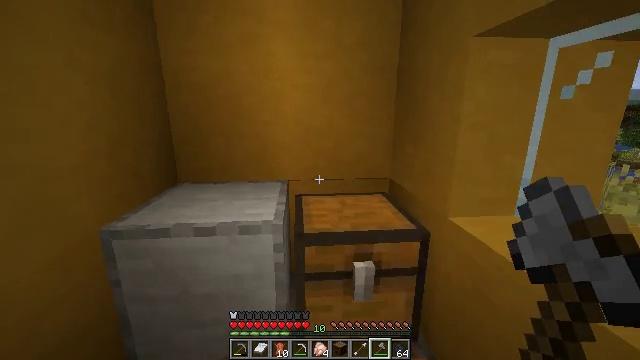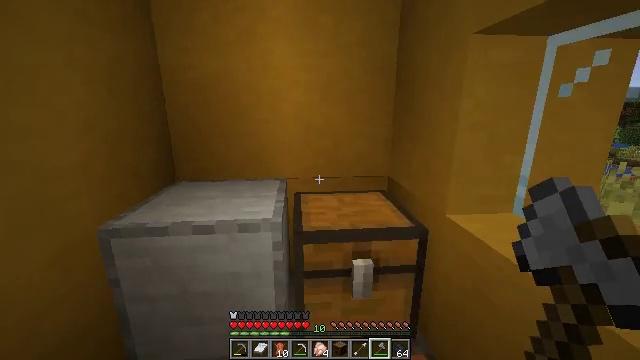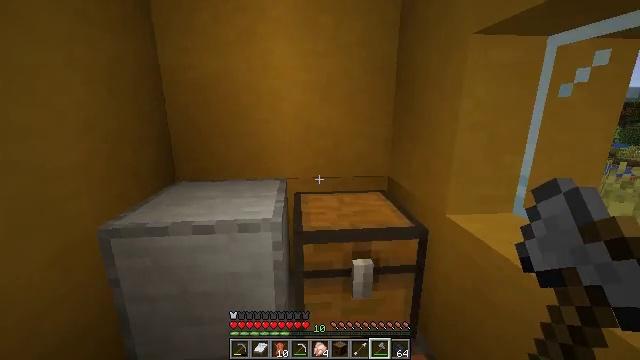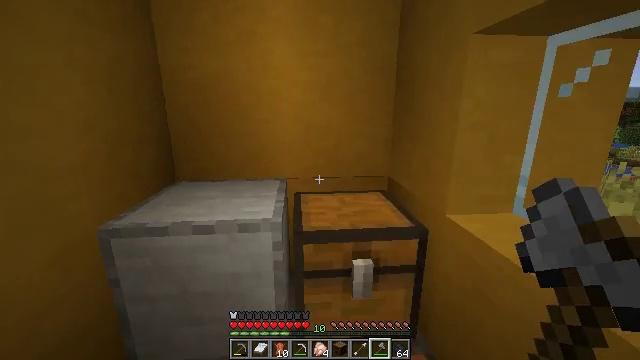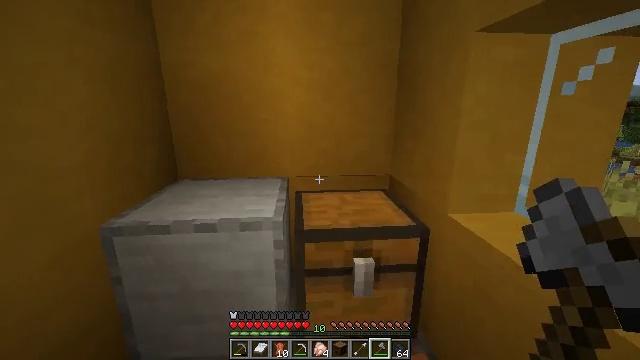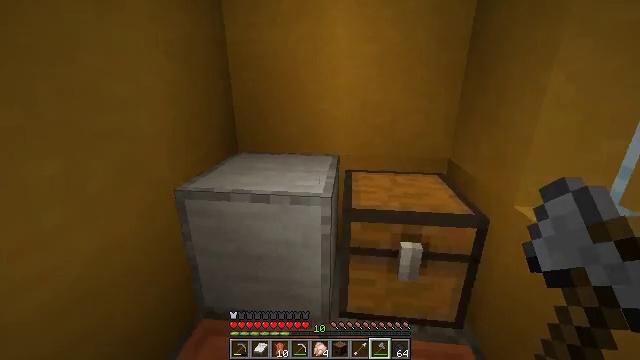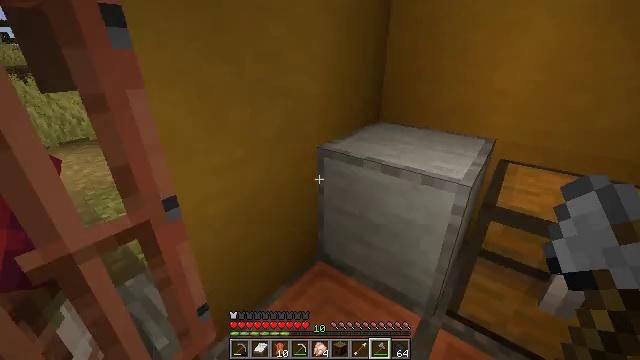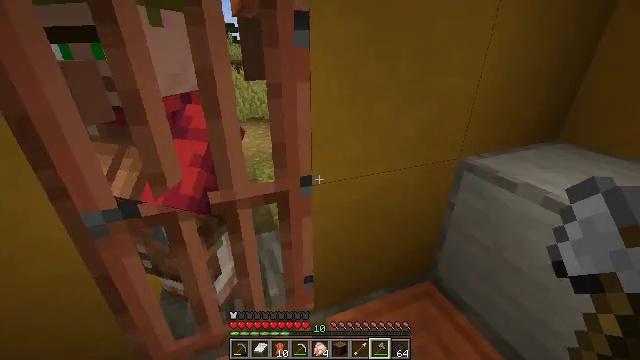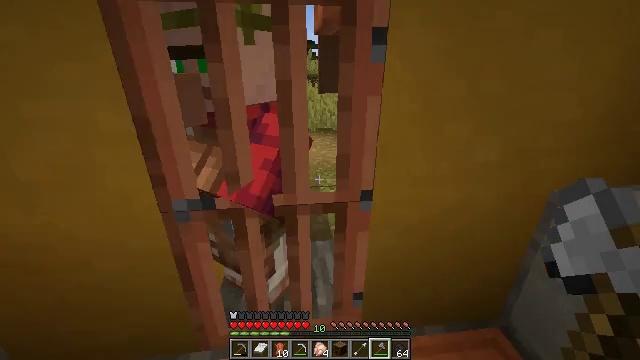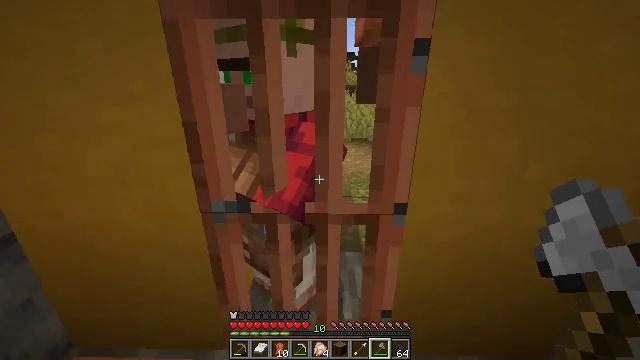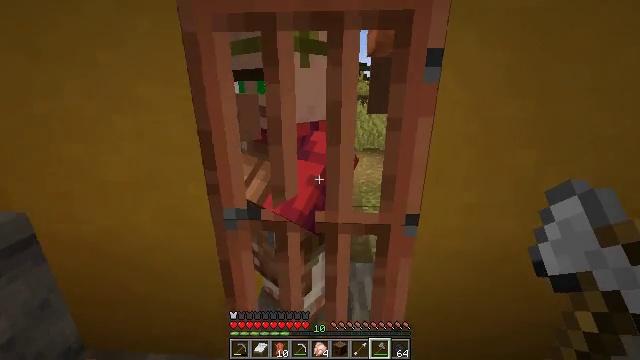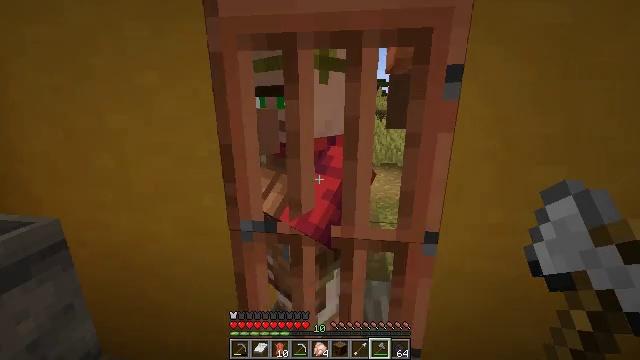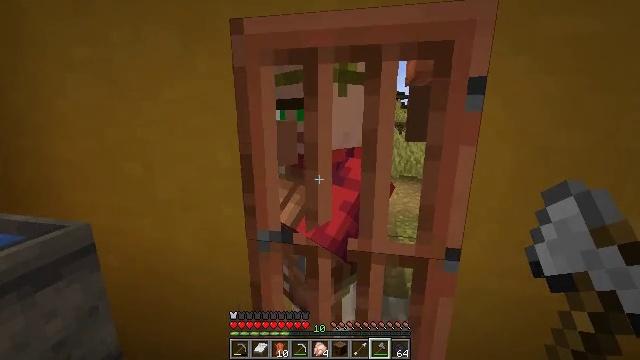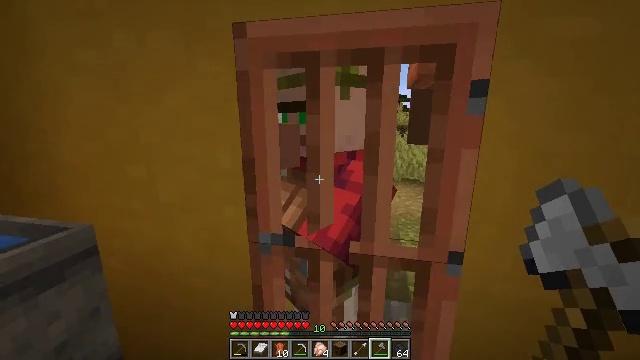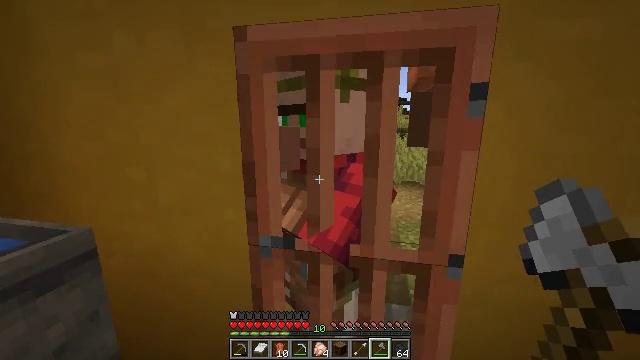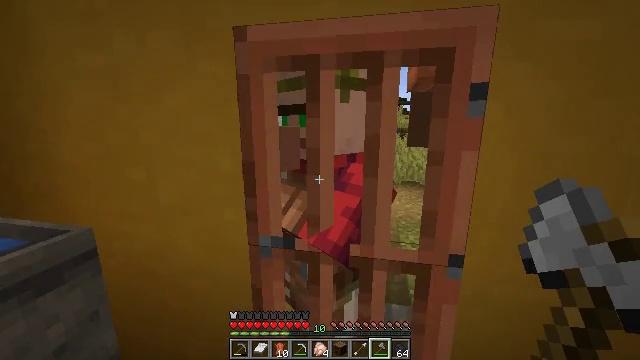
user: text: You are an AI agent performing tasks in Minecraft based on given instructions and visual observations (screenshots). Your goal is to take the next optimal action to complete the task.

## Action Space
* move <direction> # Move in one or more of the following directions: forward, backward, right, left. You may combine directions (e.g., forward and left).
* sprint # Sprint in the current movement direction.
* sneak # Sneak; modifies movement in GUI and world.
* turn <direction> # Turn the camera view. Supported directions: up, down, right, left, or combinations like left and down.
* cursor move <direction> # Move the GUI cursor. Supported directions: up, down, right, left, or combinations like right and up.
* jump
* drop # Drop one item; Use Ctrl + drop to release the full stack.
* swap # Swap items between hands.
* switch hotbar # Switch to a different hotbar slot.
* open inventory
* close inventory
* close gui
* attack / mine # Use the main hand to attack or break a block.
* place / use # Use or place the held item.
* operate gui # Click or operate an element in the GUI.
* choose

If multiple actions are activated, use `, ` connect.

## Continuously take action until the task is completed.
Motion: motion action
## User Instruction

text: Attack the hay block to get hay.
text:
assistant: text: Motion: no_op
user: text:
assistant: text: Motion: no_op
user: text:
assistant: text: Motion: no_op
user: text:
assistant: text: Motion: no_op
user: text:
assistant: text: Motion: turn left and down
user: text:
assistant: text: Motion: turn left and down
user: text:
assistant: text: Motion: turn left
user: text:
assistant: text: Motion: turn left and up
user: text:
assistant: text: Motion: turn left and up
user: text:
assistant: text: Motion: turn left and up
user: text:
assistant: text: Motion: turn left and up
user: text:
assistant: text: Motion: turn left and up
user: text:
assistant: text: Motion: no_op
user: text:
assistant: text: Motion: no_op
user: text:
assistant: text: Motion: no_op
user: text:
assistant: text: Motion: no_op
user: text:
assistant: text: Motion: turn right and up
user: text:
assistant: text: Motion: turn right
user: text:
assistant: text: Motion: turn right
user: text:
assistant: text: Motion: no_op
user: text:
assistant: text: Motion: use / place
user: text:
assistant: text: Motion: use / place
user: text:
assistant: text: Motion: use / place
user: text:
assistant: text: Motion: use / place
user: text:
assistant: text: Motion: no_op
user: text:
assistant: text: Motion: move forward, turn left
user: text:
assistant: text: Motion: move forward, turn left
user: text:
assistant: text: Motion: move forward, turn left
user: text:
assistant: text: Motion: move forward
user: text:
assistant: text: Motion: move forward